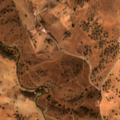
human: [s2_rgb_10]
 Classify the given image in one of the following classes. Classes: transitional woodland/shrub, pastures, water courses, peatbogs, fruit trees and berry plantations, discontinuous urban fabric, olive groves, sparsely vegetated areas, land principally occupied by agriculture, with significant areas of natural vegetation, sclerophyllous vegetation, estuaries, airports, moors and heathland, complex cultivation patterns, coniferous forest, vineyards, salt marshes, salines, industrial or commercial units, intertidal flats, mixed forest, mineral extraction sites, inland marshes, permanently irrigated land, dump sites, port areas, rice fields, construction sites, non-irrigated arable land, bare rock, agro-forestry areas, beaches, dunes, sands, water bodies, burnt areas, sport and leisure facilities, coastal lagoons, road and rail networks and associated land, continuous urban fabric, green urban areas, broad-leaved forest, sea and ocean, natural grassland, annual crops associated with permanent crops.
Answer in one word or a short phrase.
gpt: non-irrigated arable land, pastures, agro-forestry areas, transitional woodland/shrub